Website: ulta-beauty
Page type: payment
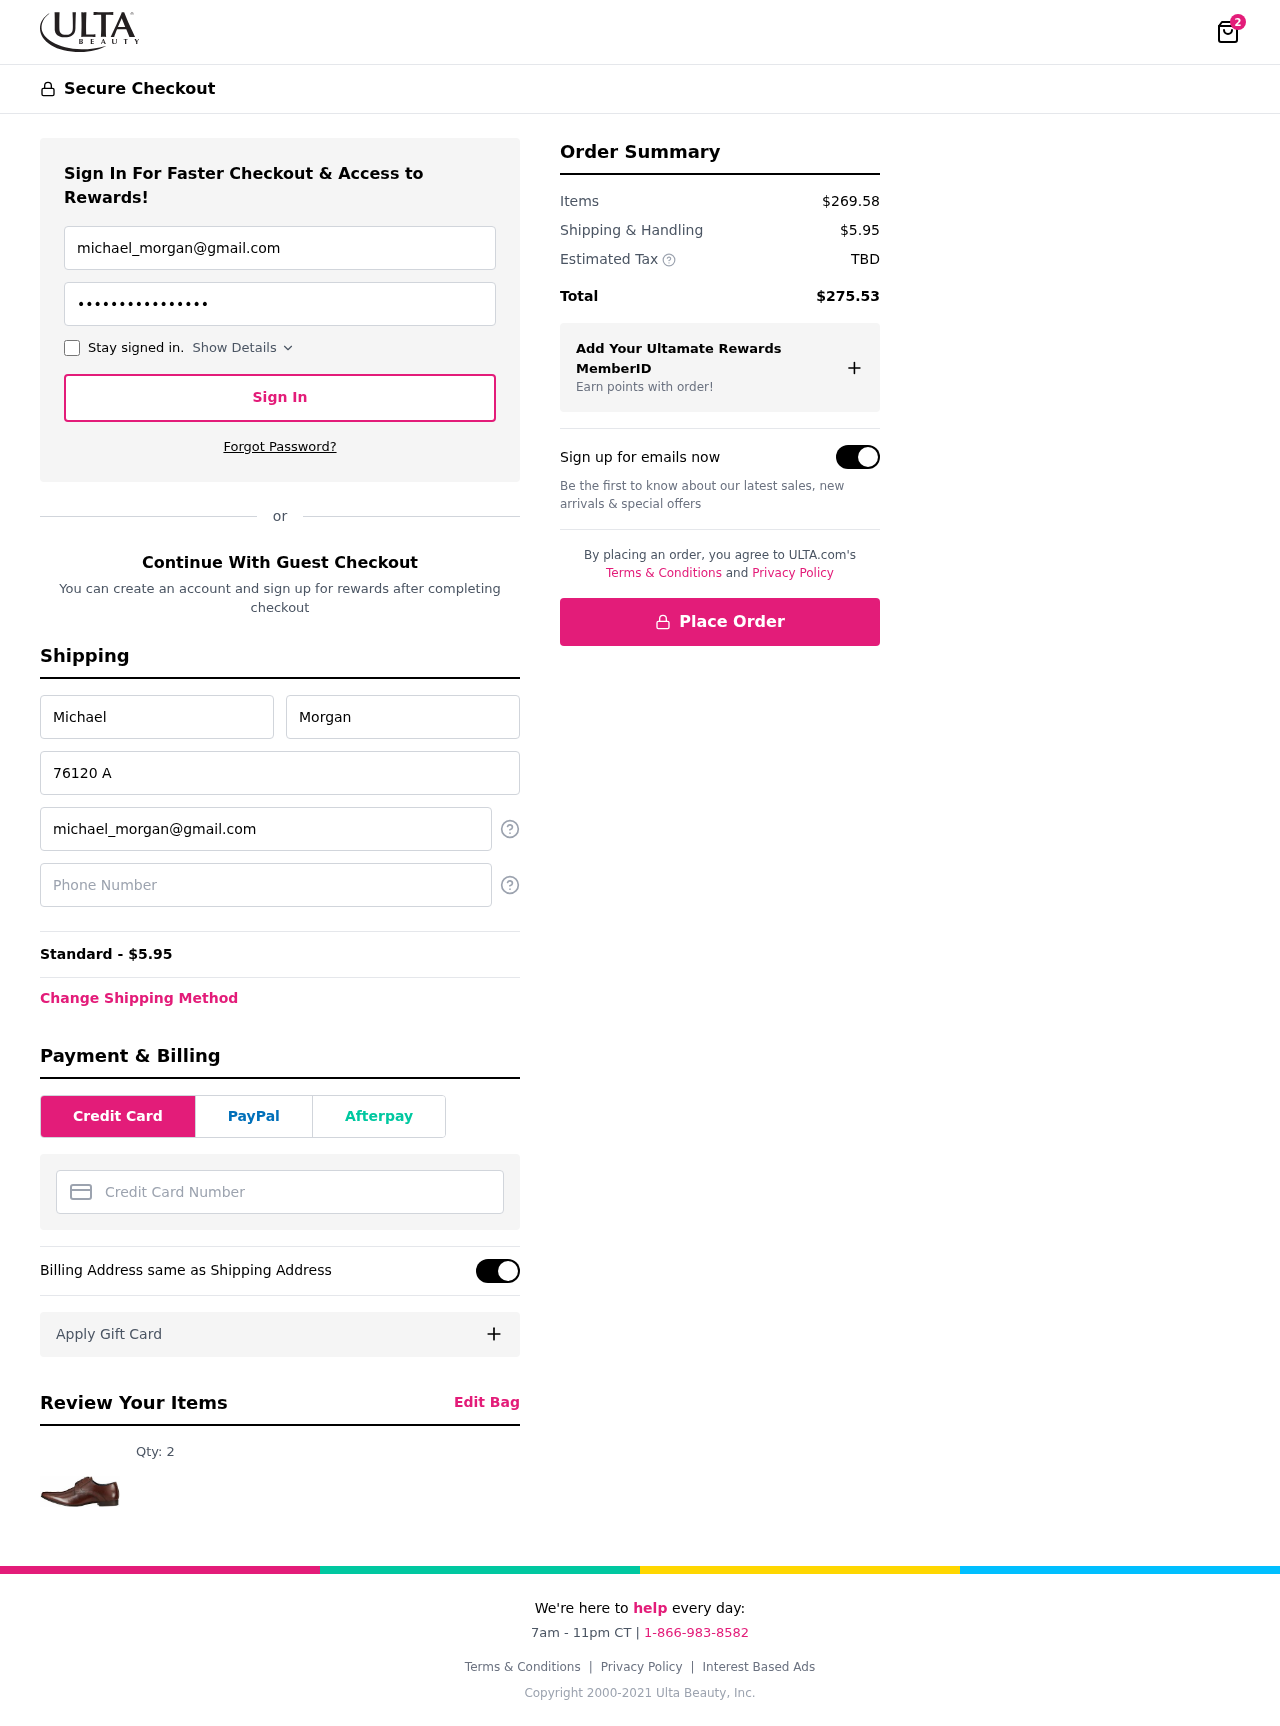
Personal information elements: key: PII_CARD_NUMBER
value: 6505 4736 0157 9119
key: PII_EMAIL
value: michael_morgan@gmail.com
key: PII_FIRSTNAME
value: Michael
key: PII_LASTNAME
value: Morgan
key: PII_PHONE
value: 8618997165
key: PII_STREET
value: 76120 Angela View Suite 780
Product elements: key: PRODUCT1_QUANTITY
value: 2
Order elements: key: ORDER_NUM_ITEMS
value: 2
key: ORDER_SHIPPING_COST
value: $5.95
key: ORDER_SHIPPING_COST
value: Standard - $5.95
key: ORDER_SUBTOTAL
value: $269.58
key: ORDER_TAX
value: TBD
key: ORDER_TOTAL
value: $275.53